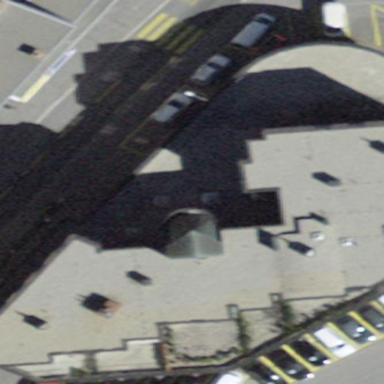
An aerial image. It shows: Building with flat roof.